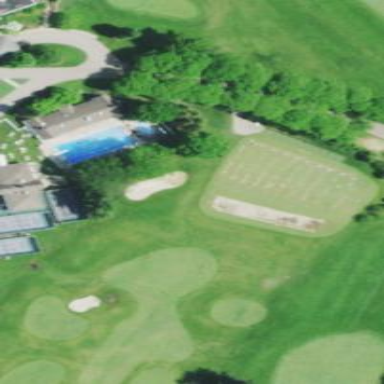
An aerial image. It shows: Grassy area used as driving range for golf.